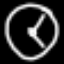
Label: clock